Field crop: tomato
Growth stage: 2
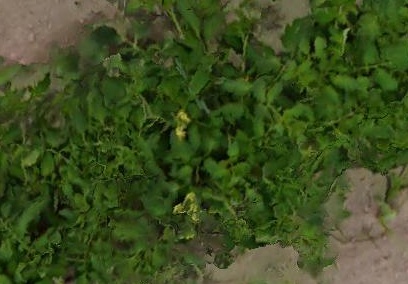
Species: tomato